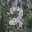
Label: 2